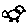
Label: bird